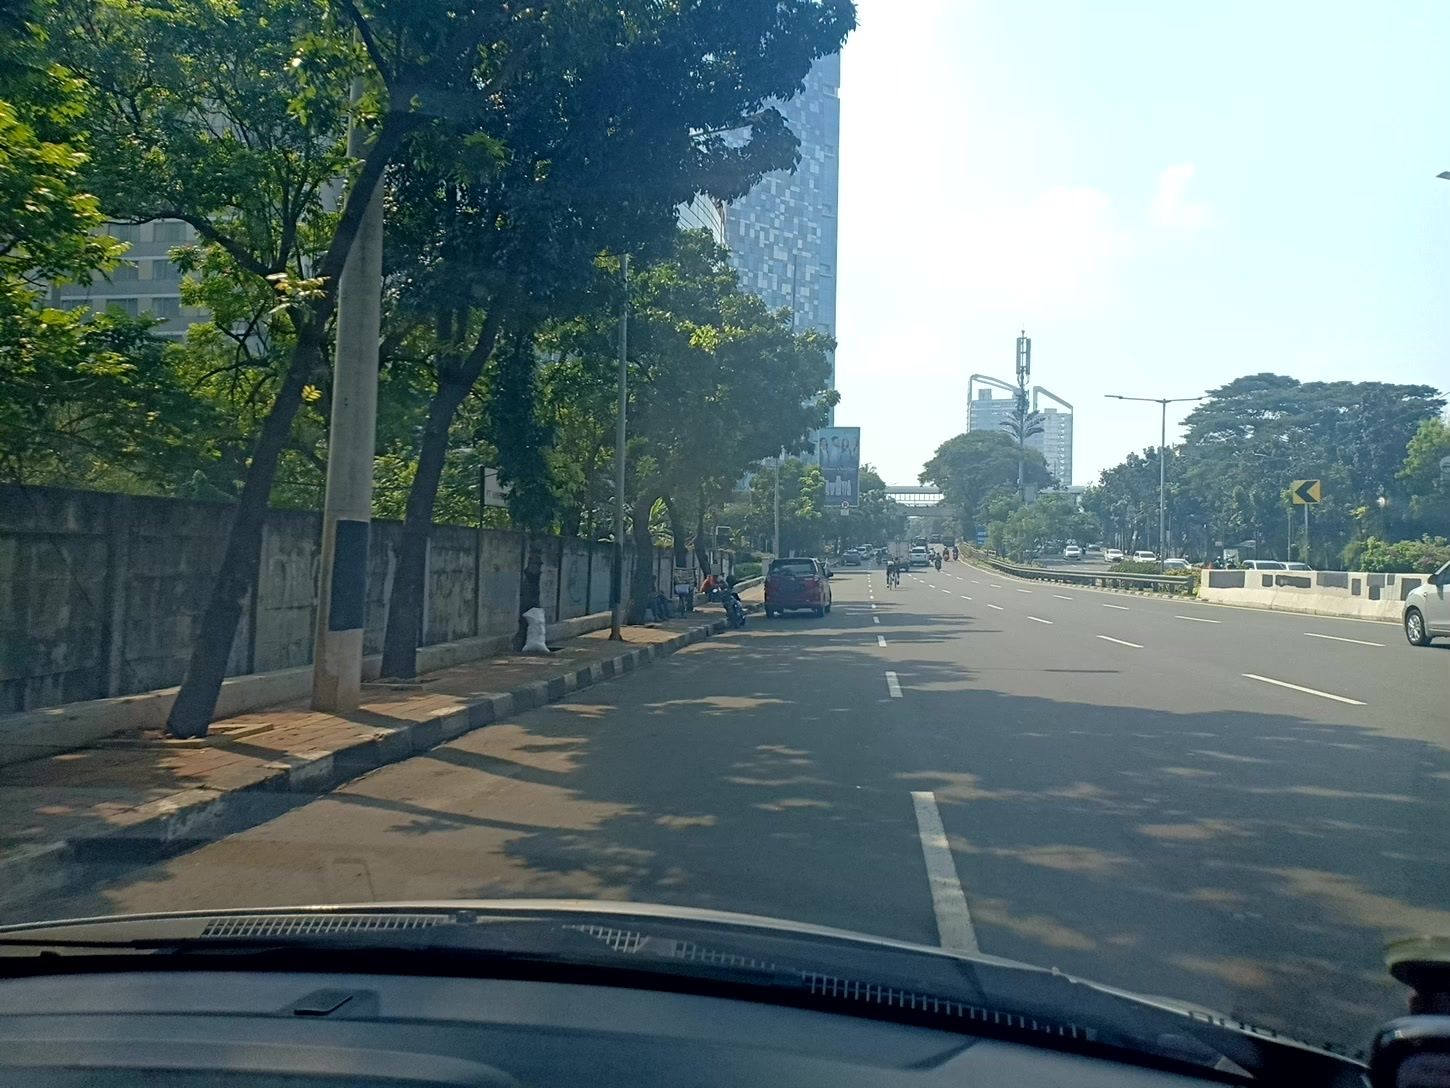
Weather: clear
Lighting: day
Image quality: good
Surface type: driving surface
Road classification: primary
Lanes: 2
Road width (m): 10
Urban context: urban centre
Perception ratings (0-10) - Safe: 1.94, Lively: 8.95, Beautiful: 5.05, Boring: 1.8, Depressing: 4.69, Wealthy: 4.61